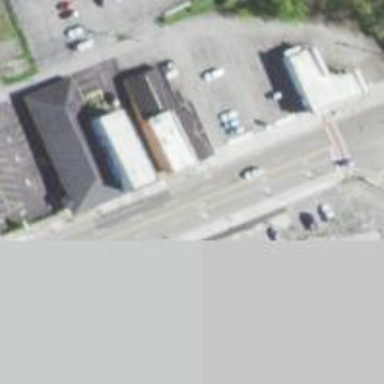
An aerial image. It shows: Pharmacy providing healthcare services.